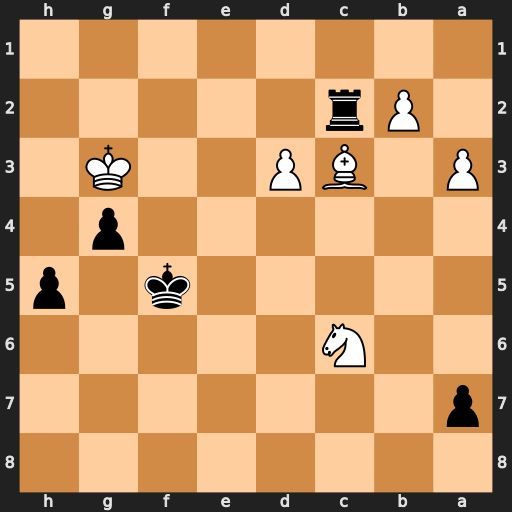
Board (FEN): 8/p7/2N5/5k1p/6p1/P1BP2K1/1Pr5/8
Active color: b
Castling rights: -
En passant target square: -
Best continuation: Kg5 Bf6+ Kxf6